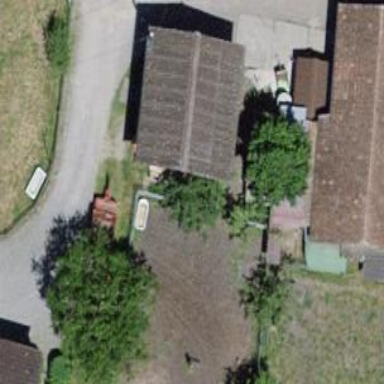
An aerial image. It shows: Garage.